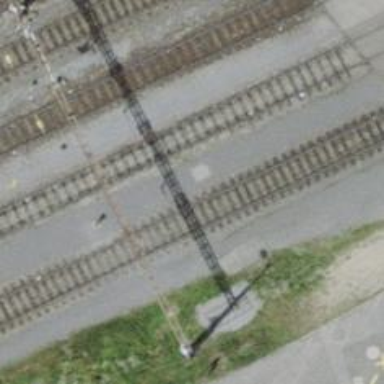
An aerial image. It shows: Railway signal.